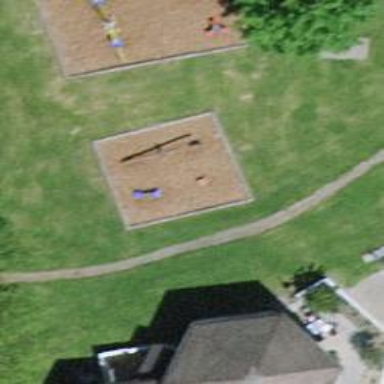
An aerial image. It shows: Seesaw in the playground.